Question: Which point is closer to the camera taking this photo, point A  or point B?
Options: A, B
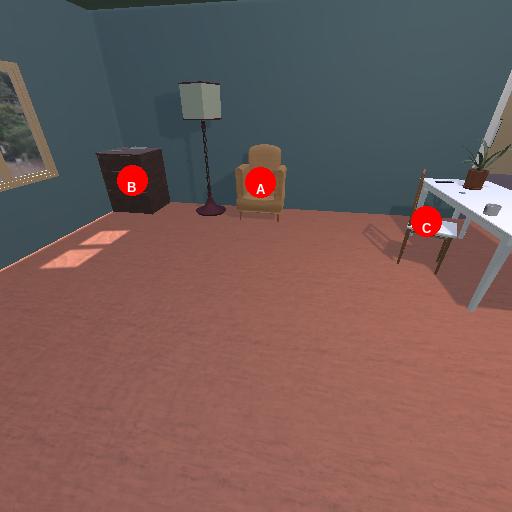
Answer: A